Question: .
<URL>
(very popular if you see download count on download.com ,,, did he ask for permission ??)
I am making a 2d game based on dexter's lab theme. I've got the sprite of dexter from GSA. basically I'm not an artist, so I have to depend on already available sprites, backgrounds, sfx on websites like GameSpriteArchive etc.
But is it okay/legal to use the dexter sprite I have got ?
I wish to release it publicly too, so shall I have to make lot of changes to do that?
Is it possible to get a permission to use the sprite?? My hopes are very less in getting permission.
1. Dexter's sprite from google search
2. Enemy sprites from various GBA/SNES/etc games
3. tiles/objects from these retro games
4. Background art and style from blogs and portfolios of artists behind dexter, powerpuff girls, and samurai jack

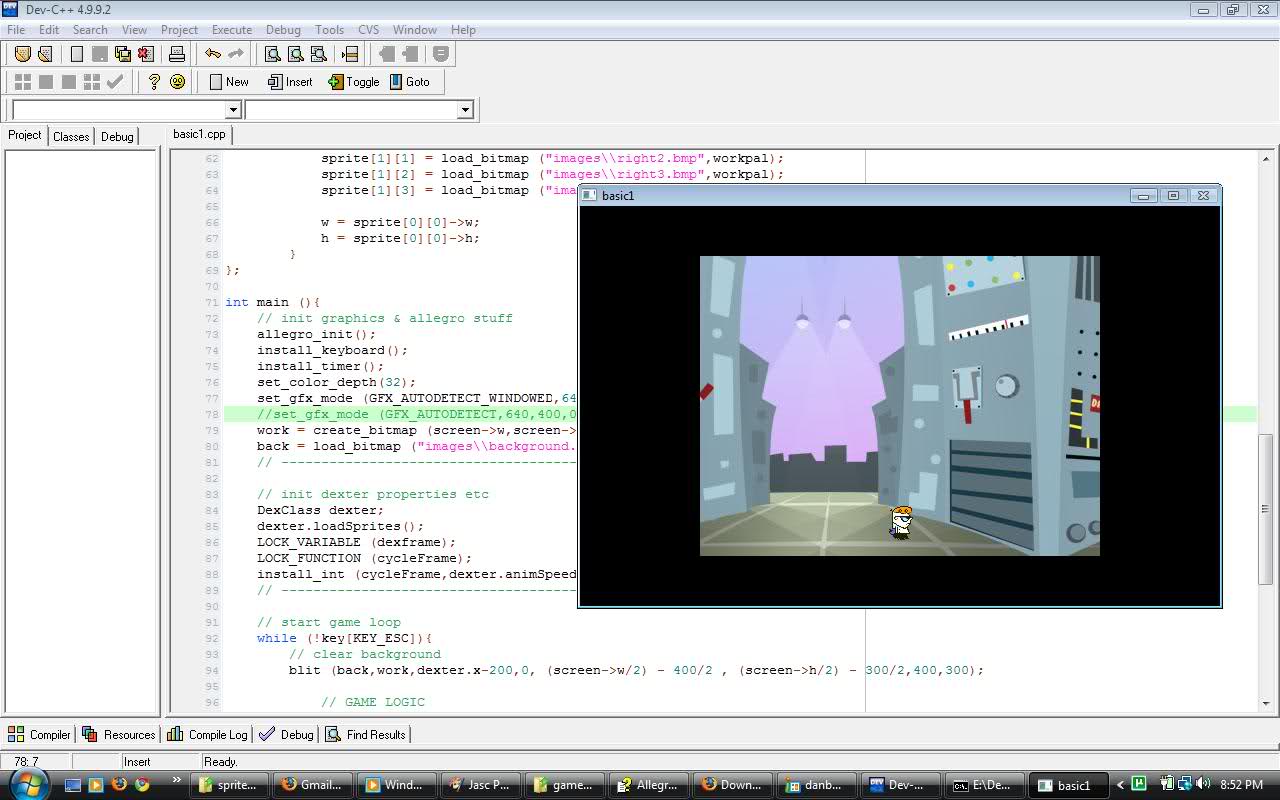
Answer: I am not a lawyer. This is not legal advice.
If you made the sprite yourself, you'd be fine. If you got a release to use it from the creator, you'd be fine. If it was released into the public domain, you'd be fine.
Anything else, you'd have a definate problem with.
There's also the possible problem you'd have even if you create the sprite yourself -- the likeness of the character is likely copyrighted. However, that's not as cut-and-dried of an issue.
Unfortunately, this is one of the things you'd need to ask a real lawyer to get a firm answer on. If it's for your own use and that of some close friends, you might be able to get away with hoping you don't get noticed (like most people who speed). If you're planning to include this in something you distribute to the public (even more so if you sell it), you're likely to run into problems.